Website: macys
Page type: customer-info-address
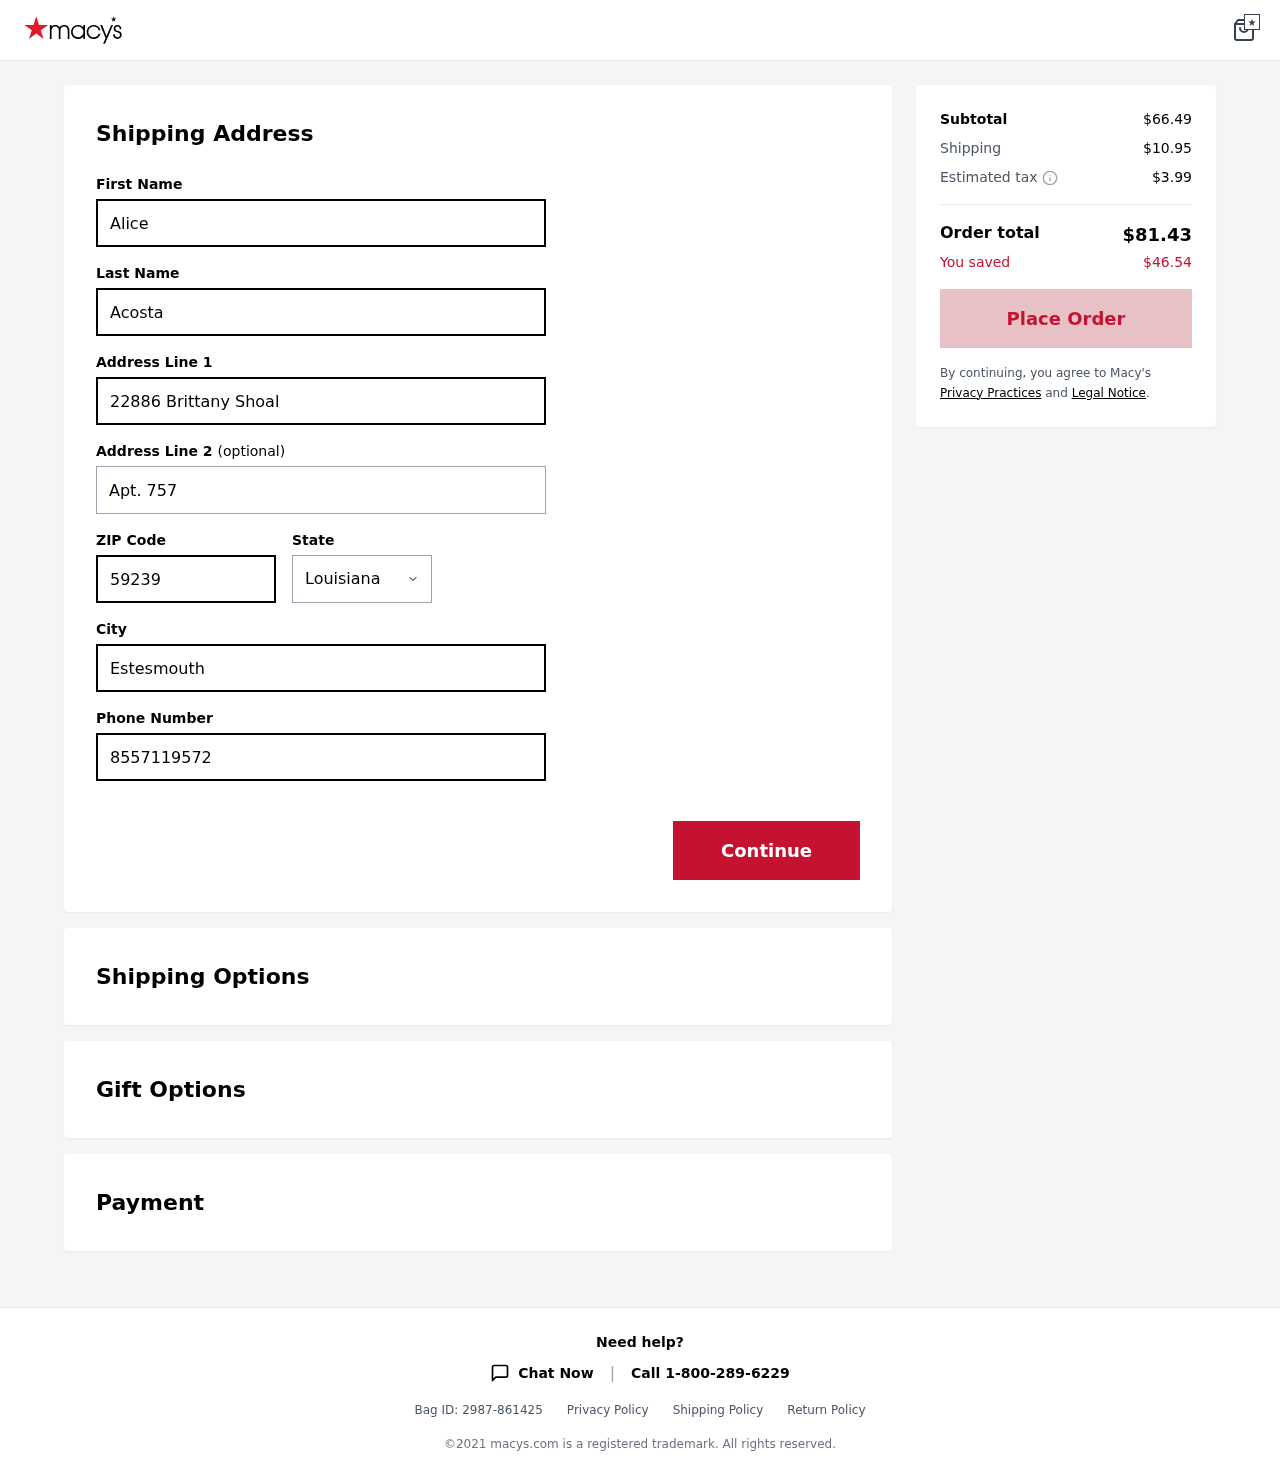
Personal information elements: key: PII_CITY
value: Estesmouth
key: PII_FIRSTNAME
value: Alice
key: PII_LASTNAME
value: Acosta
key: PII_PHONE
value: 8557119572
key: PII_POSTCODE
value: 59239
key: PII_STATE
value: Louisiana
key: PII_STREET
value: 22886 Brittany Shoal
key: PII_STREET2
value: Apt. 757
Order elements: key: ORDER_SUBTOTAL
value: $66.49
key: ORDER_SHIPPING_COST
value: $10.95
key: ORDER_TAX
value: $3.99
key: ORDER_TOTAL
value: $81.43
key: ORDER_SAVINGS
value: $46.54